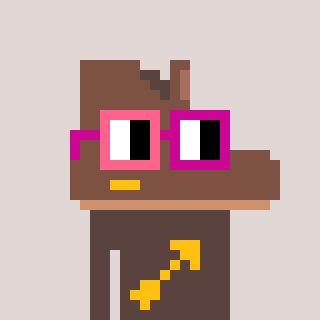
a pixel art character with square pink and red glasses, a boot-shaped head and a darkbrown-colored body on a warm background